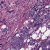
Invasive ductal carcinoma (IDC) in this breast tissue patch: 1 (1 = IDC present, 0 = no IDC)